九年级 · 算术
如图, 在 $\triangle A B C$ 中, $D E / / B C, \frac{A D}{A B}=\frac{2}{3}$, 若 $E C=0.9$, 则 $A E$ 长为 ( )

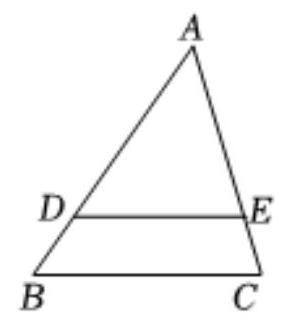
A. 1.8

B. 2.7

C. 3.6

D. 4.5

答案: A
解析: 解: $\because D E / / B C$,

$\therefore \frac{A E}{A C}=\frac{A D}{A B}=\frac{2}{3}$,

又 $\because E C=0.9$,

$$
\begin{aligned}
& \therefore A C=A E+E C=A E+0.9 \\
& \therefore \frac{A E}{A C}=\frac{A E}{A E+0.9}=\frac{2}{3}
\end{aligned}
$$

$\therefore A E=1.8$,

故选: $A$.

根据平行线分线段成比例定理, 得到比例式, 把已知数据代入计算即可.

本题考查平行线分线段成比例定理, 正确运用定理、找准对应关系是解题的关键.